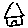
Label: house